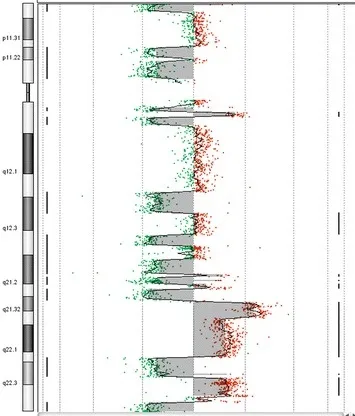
Detailed visualization of chromothripsis affecting of chromosome 18. Array-CGH detected 6 breakpoints, 12 areas of loss and 4 areas of gain of genetic material.
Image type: chart (chart)